Question: What is the score?
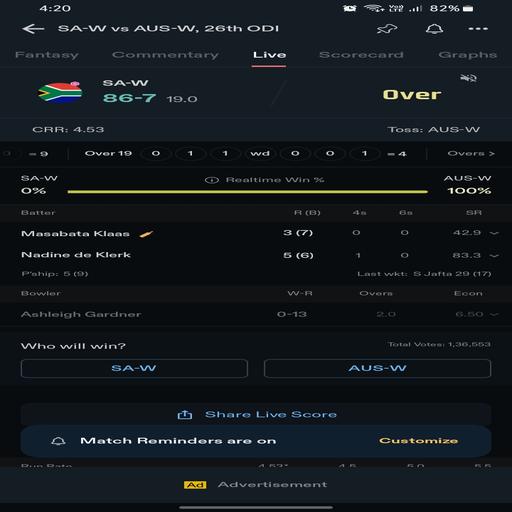
Answer: 86 for 7